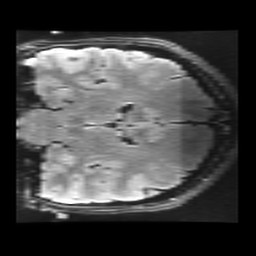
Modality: FLAIR
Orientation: coronal
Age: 21
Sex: female
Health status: healthy
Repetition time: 12 s
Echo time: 0.09782 s